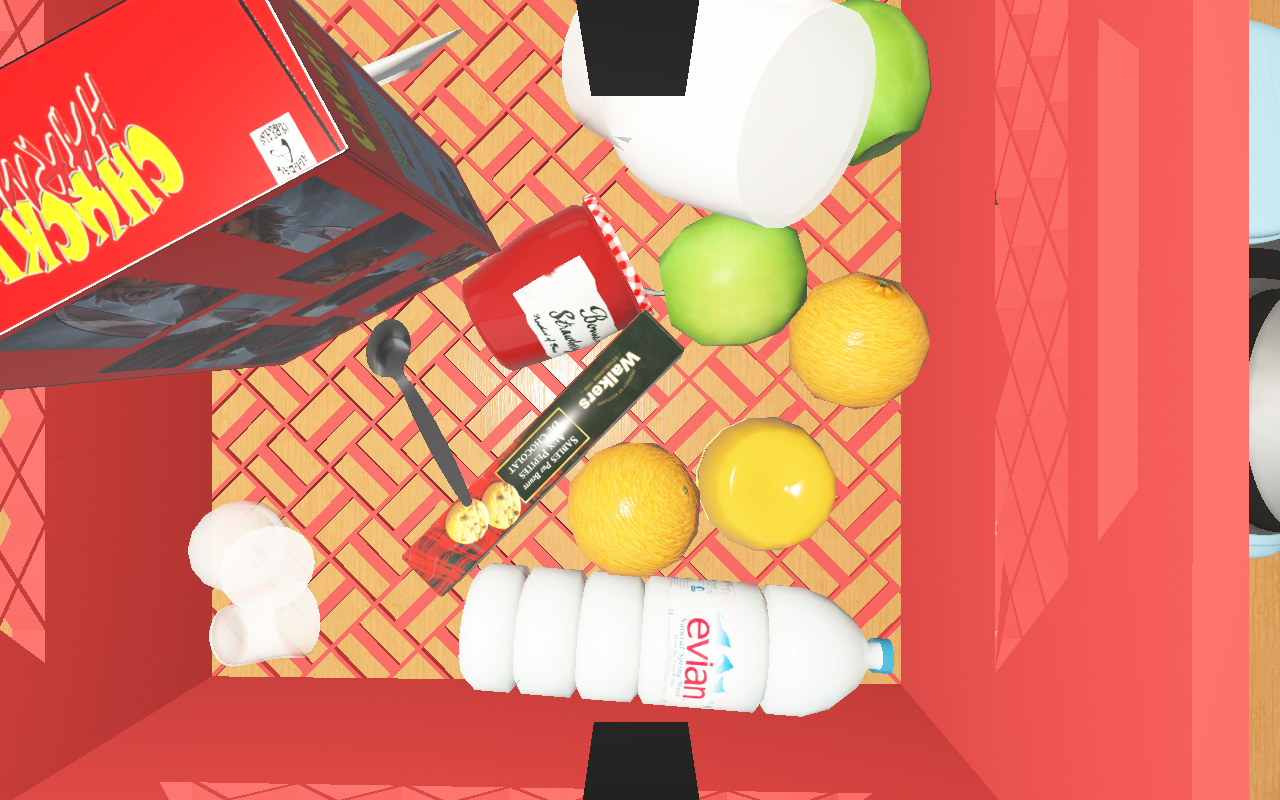
Objects in the scene:
carafe
water bottle
apple
orange
cereal box